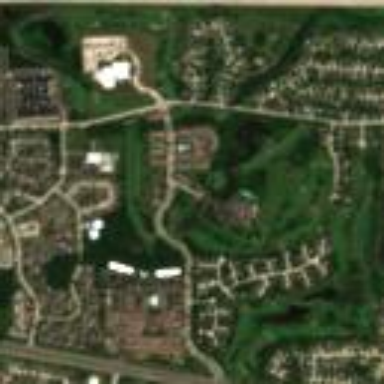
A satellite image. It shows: Golf course surrounded by greenery.